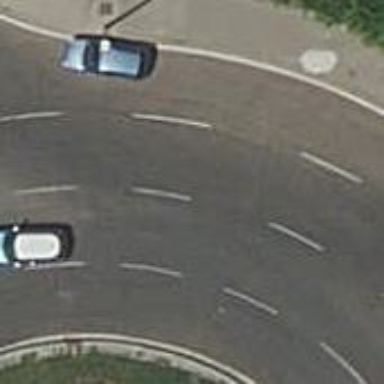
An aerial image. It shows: Roundabout on residential road with asphalt surface.